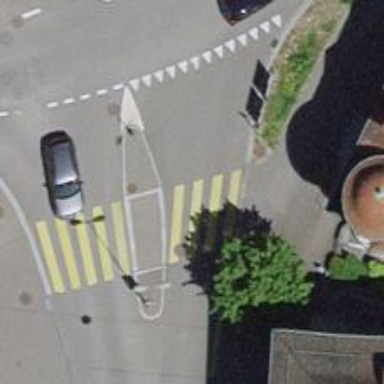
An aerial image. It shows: Uncontrolled crossing with pedestrian island.